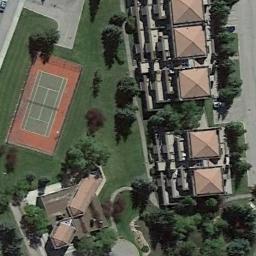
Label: tennis_court